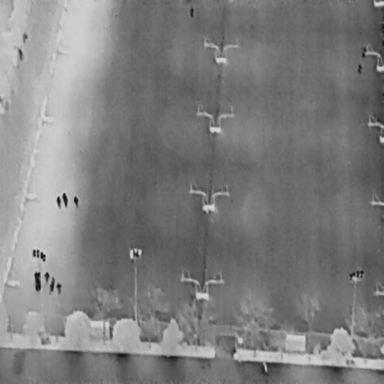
There are ten People in the infrared image.